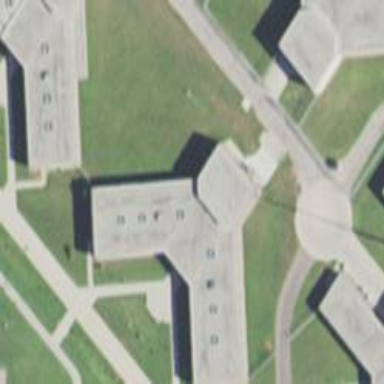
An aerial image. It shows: Prison building.